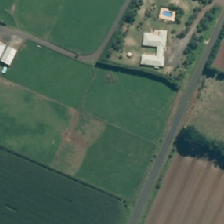
Land cover: shortrotation_cropland